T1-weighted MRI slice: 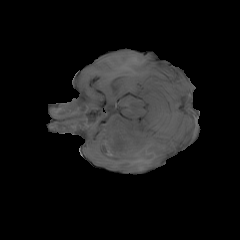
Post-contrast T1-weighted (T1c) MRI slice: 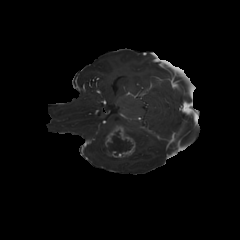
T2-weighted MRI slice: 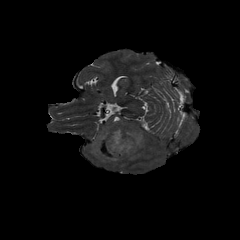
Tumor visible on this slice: yes